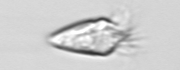
Label: Paratontonia_gracillima